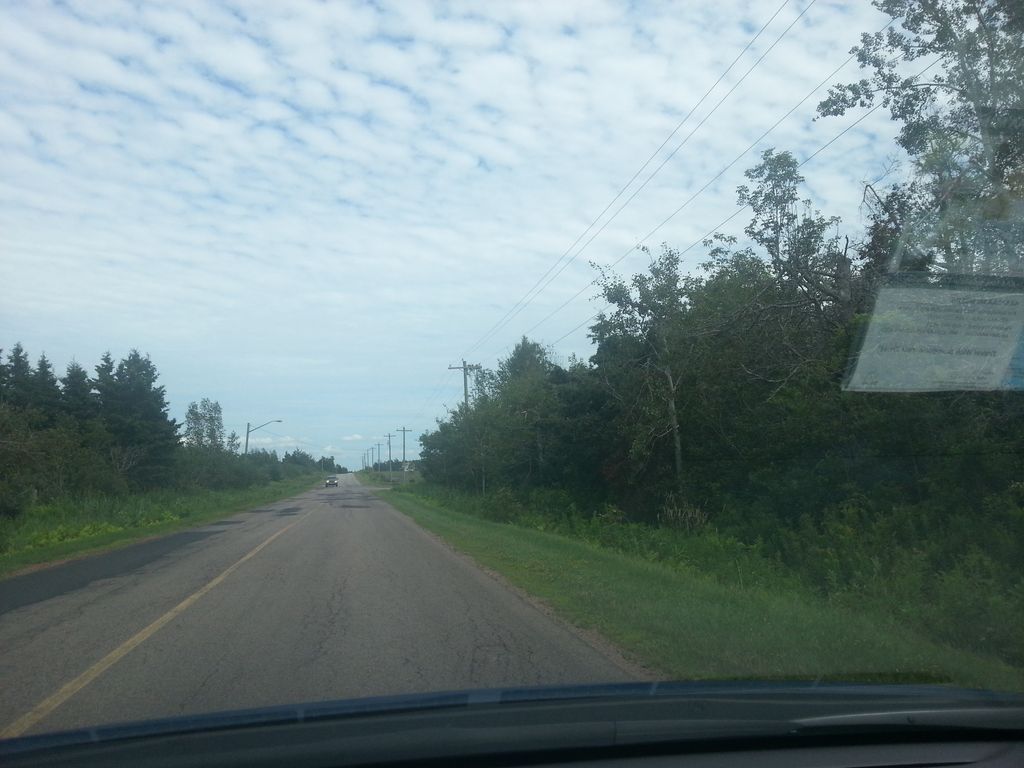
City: charlottetown